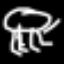
Label: frog